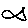
Label: fish